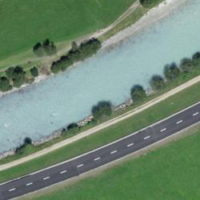
EUNIS habitat code: 26
Species observed at this site:
Prunus padus